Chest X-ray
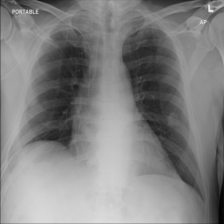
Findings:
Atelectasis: negative
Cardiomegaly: negative
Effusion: negative
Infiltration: negative
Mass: negative
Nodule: negative
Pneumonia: negative
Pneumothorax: negative
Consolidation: negative
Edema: negative
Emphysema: negative
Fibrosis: negative
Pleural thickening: negative
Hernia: negative